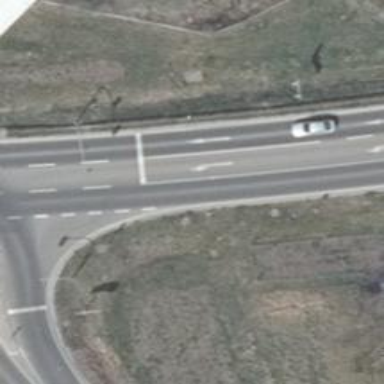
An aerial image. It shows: Road with traffic signals.